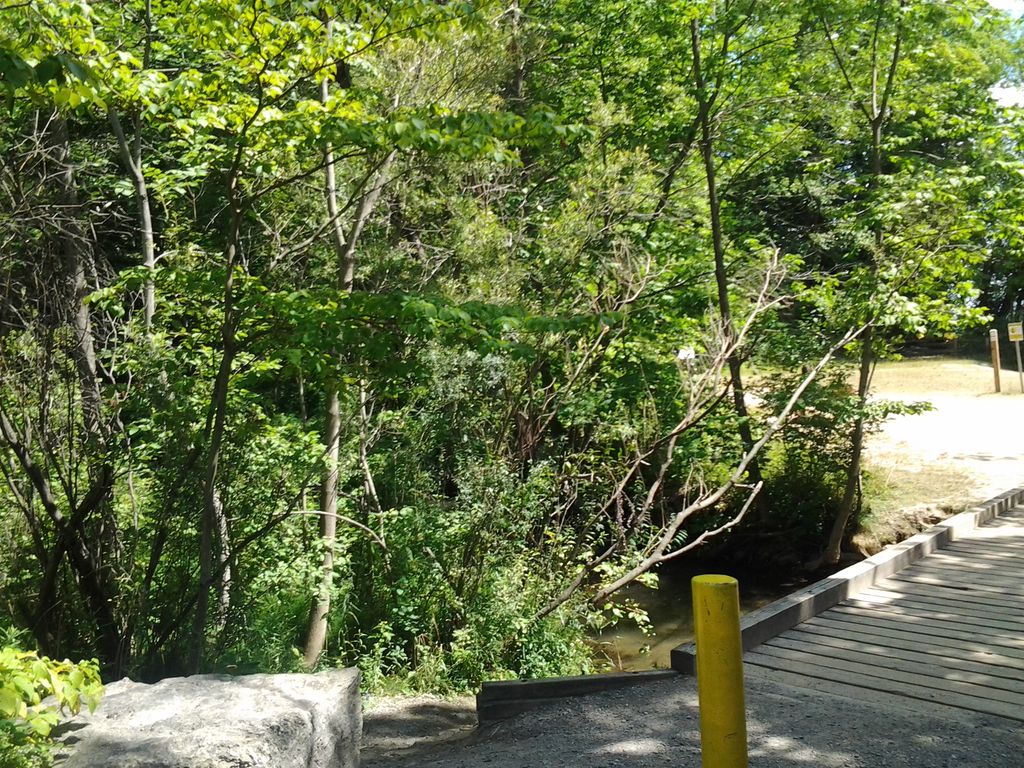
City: hamilton